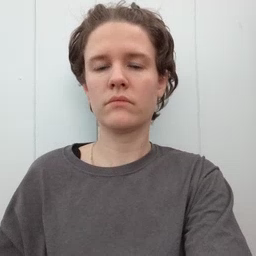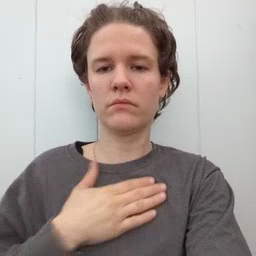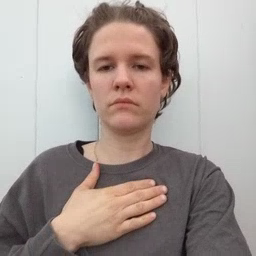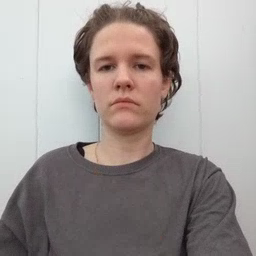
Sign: minemy